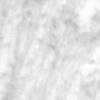
Label: no_change